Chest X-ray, PA view. Patient: 57 years old, sex F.
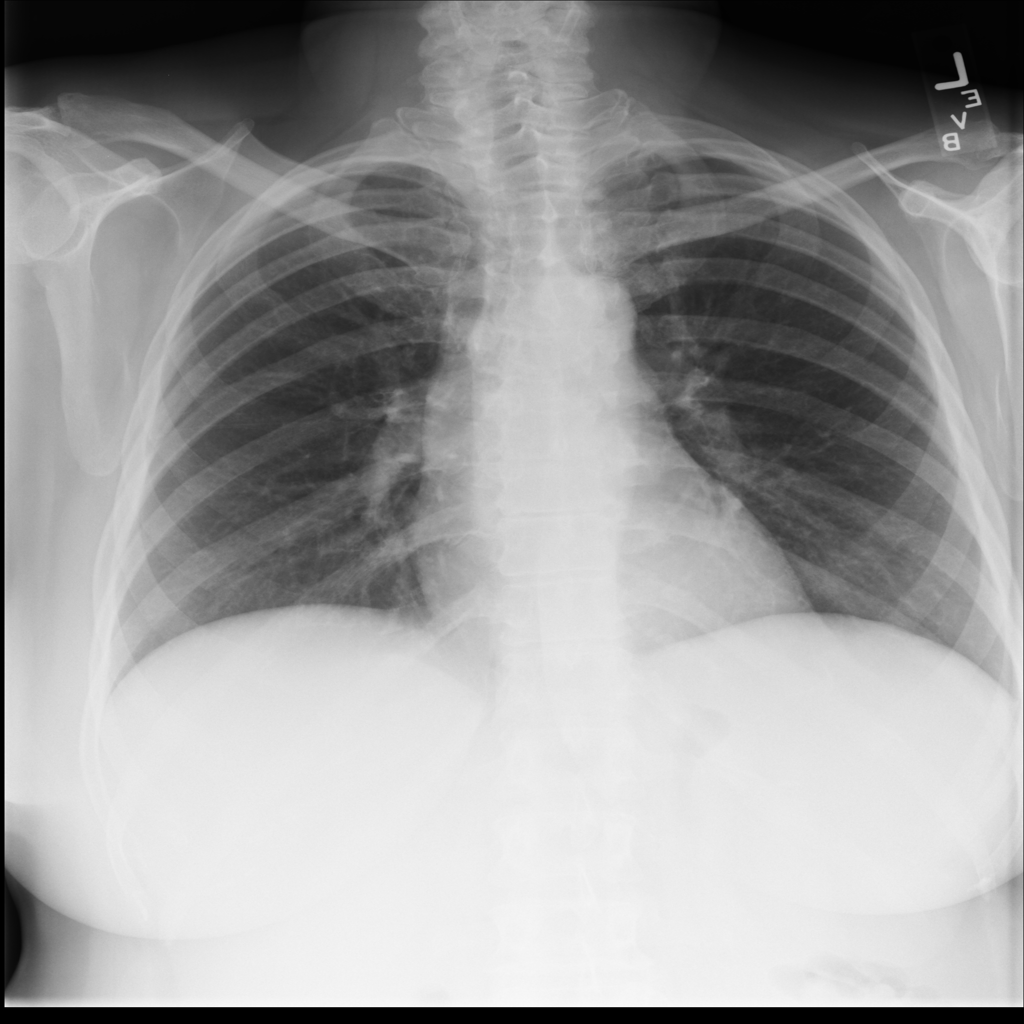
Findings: Infiltration